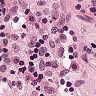
Metastatic tissue present: no